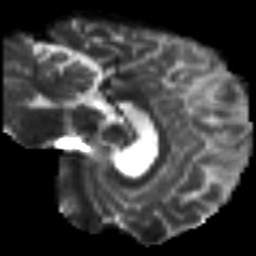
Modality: T2w
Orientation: sagittal
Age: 40
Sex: male
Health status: ill
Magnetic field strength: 3 T
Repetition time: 9 s
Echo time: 0.093 s